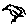
Label: bird